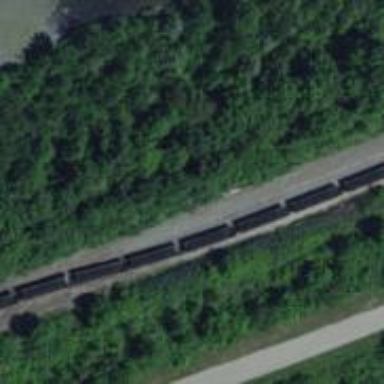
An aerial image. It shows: Rail spur service.